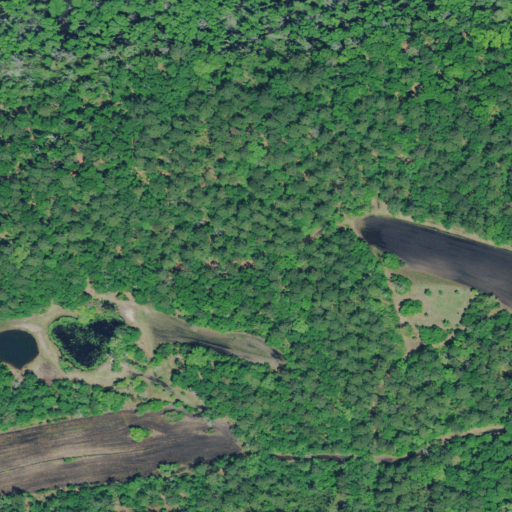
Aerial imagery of island in South Carolina named Scanawah Island containing evergreen forest and woody wetlands